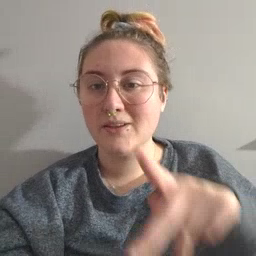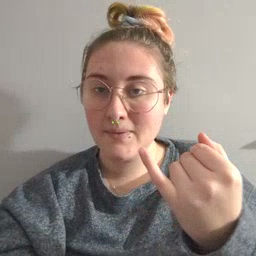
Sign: pajamas